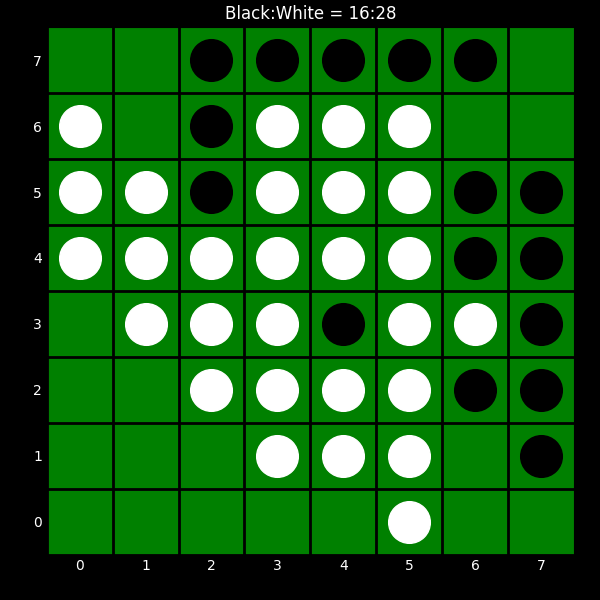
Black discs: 16
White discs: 28